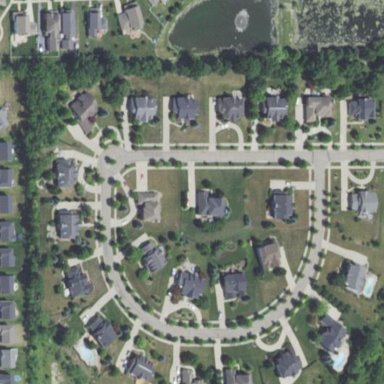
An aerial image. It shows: Single-family residential area.